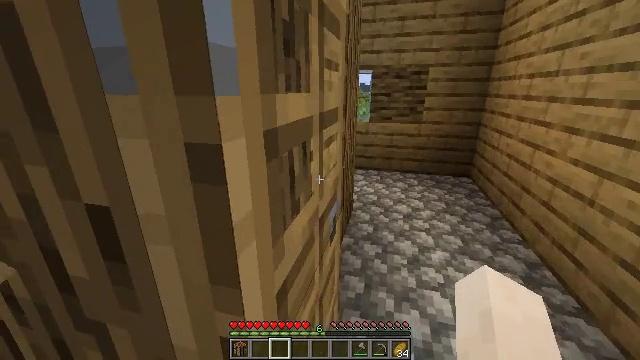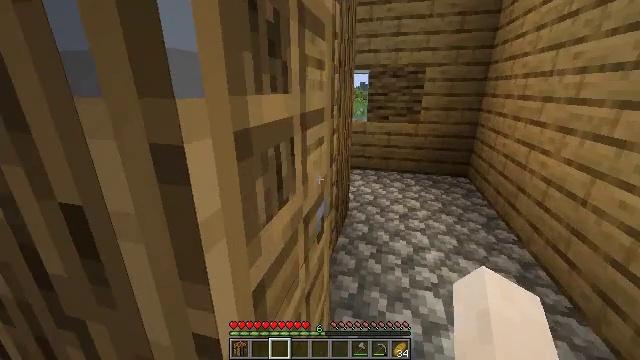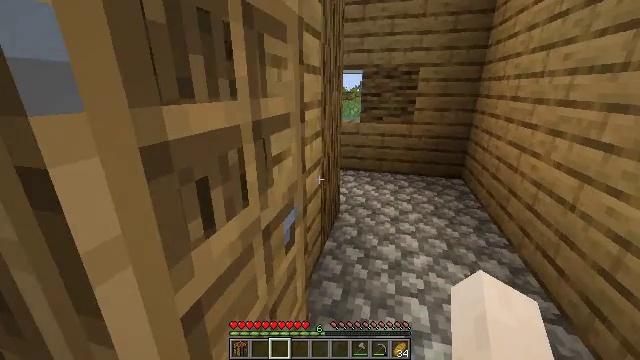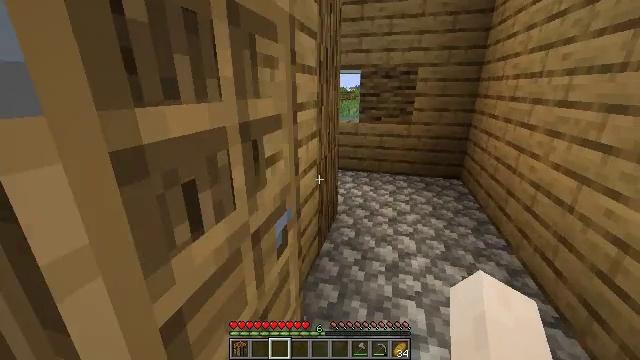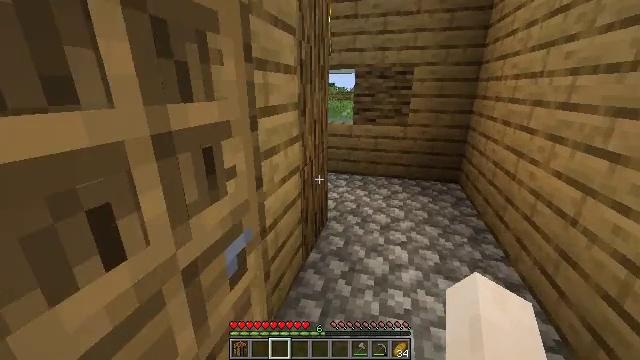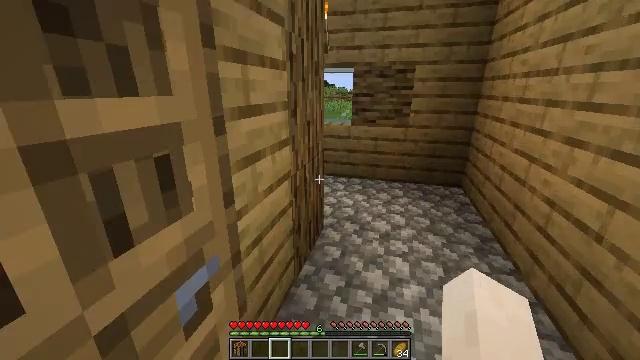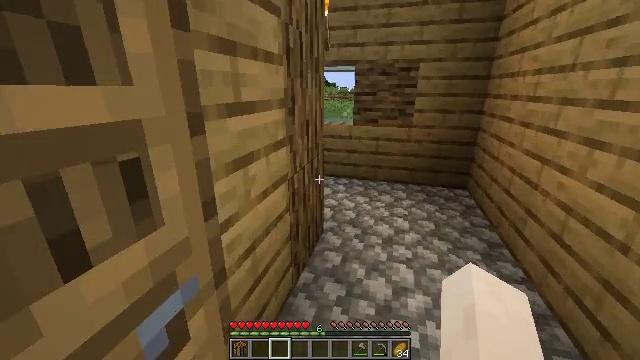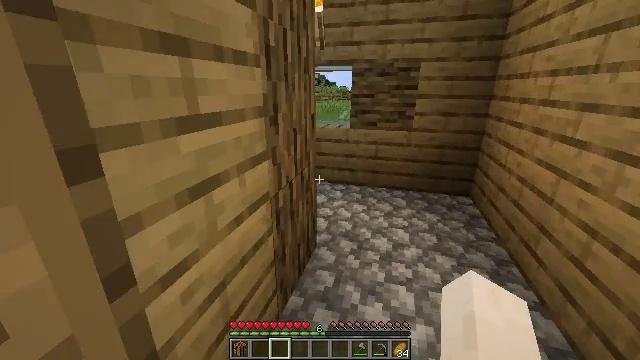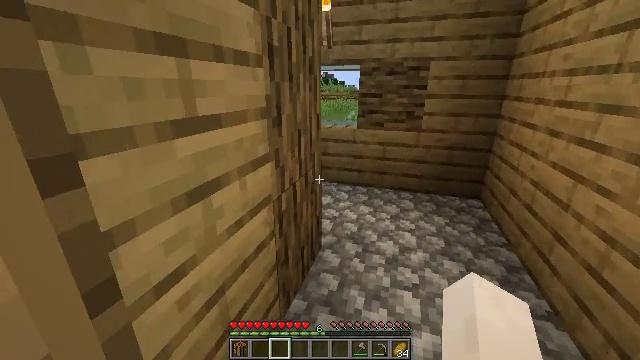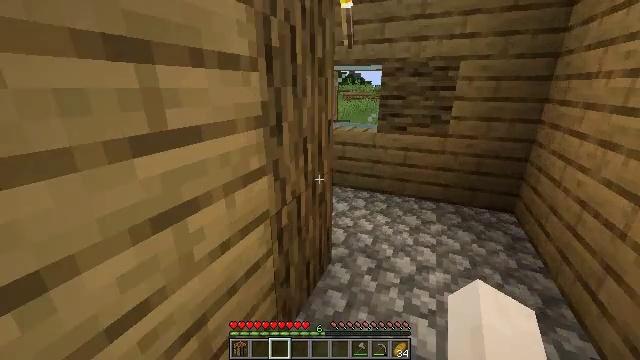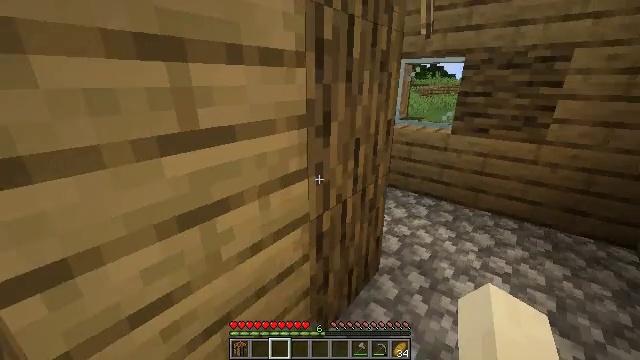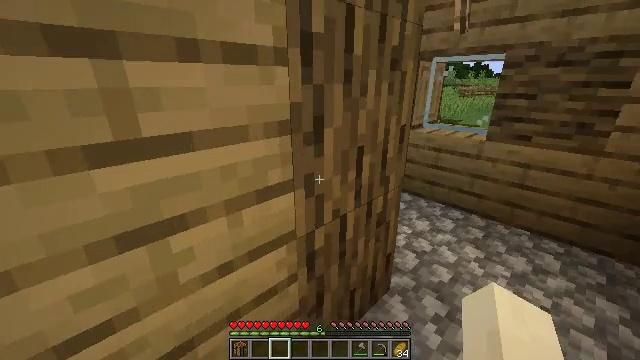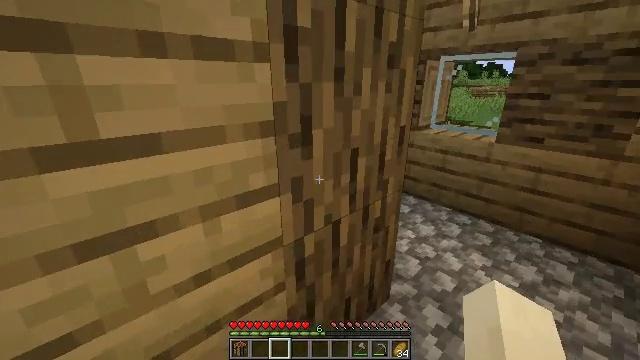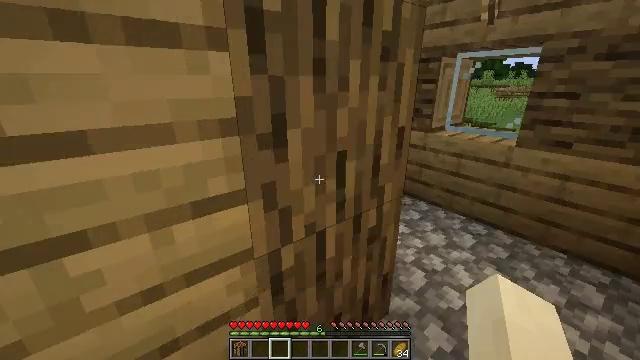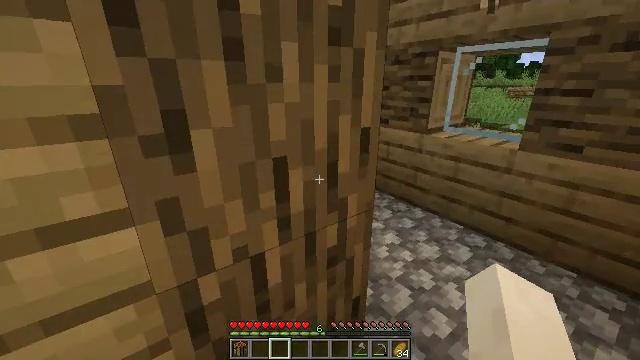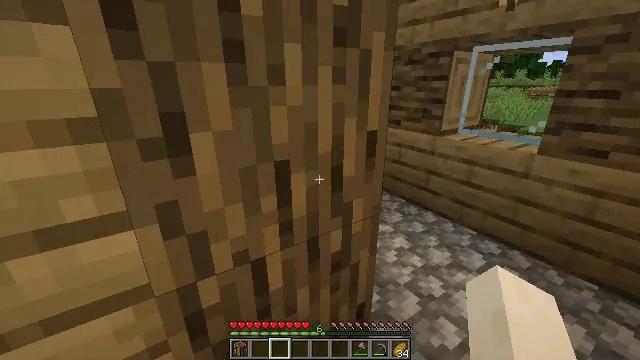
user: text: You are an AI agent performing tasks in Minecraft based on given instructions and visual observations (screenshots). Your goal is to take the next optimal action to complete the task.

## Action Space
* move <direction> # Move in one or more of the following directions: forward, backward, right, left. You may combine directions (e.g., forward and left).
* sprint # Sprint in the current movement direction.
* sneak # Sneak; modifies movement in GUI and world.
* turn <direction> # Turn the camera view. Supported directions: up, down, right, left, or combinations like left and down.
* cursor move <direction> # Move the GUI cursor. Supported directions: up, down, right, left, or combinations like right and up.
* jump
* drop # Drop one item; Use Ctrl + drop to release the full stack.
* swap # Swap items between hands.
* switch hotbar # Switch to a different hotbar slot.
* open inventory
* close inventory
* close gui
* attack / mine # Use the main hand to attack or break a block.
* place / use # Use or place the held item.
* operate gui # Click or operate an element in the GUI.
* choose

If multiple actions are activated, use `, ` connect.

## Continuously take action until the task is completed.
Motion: motion action
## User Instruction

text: Attack the smithing table to collect it.
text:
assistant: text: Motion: move forward and move right
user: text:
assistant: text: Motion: move forward and move right
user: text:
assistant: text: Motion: move forward and move right
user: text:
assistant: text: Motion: move forward and move right
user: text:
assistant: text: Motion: move forward
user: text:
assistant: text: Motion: move forward
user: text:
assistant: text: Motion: move forward and move right
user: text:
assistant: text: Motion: move forward and move right, turn left
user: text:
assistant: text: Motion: move forward and move right, turn left
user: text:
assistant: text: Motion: move forward and move right, turn left and down
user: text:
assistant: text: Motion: move forward and move right, turn left
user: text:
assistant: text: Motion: move forward and move right, turn left
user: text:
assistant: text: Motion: move forward and move right, turn left
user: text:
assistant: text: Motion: move forward and move right, turn left
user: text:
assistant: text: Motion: move forward and move right, turn left
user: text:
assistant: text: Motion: move forward and move right, turn left
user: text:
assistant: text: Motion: move forward and move right, turn left
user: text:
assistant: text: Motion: move forward and move right, turn left
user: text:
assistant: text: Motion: move forward and move right, turn left
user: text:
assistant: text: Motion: move forward and move right, turn left
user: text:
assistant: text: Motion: move forward and move right, turn left
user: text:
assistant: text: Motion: move forward and move right, turn left
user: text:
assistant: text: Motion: move forward and move right, turn left
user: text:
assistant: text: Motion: move forward and move right, turn left
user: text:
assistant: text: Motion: move forward
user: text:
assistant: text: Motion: move forward
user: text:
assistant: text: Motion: move forward
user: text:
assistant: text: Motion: move forward
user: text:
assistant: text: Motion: move forward
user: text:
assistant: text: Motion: move forward